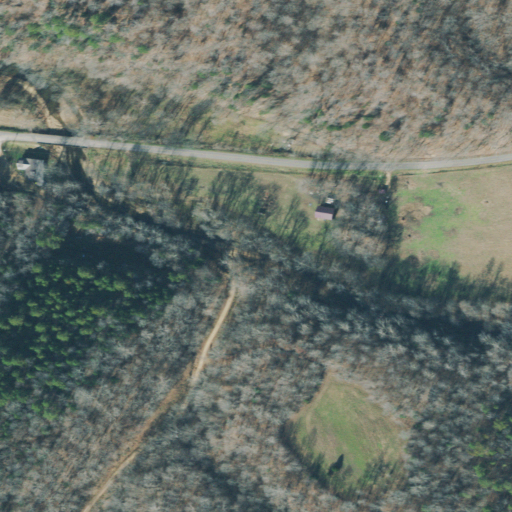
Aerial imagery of valley in Tennessee named Quillen Hollow containing deciduous forest, open development, mixed forest, pasture, grassland, and evergreen forest